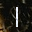
Label: 1